Field crop: maize
Growth stage: 2
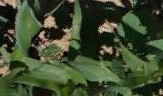
Species: maize